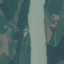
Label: River